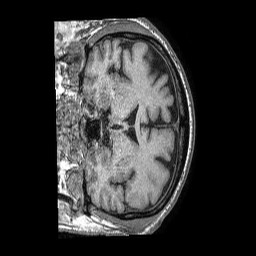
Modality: T1w
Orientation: coronal
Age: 53
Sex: male
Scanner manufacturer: philips
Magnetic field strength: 1.5 T
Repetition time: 0.007649 s
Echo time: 0.003547 s